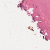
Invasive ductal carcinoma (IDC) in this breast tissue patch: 0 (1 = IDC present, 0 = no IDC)